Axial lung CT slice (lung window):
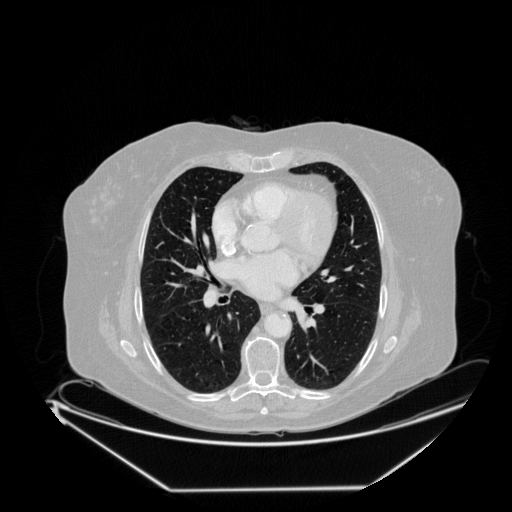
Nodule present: no